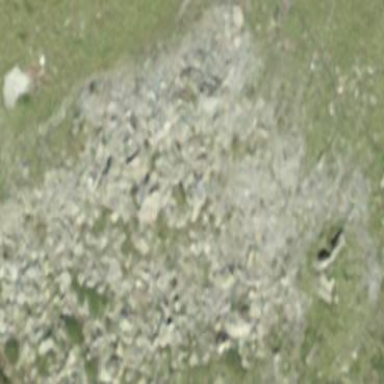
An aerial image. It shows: Natural scree.